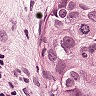
Metastatic tissue present: yes